Question: I am creating a plugin for VMWare vSphere Web Client using Flex 4.6.
I am trying to create a disk usage status indicator which looks something like this:

I tried using ProgressBar Control (As the usage status will be shaded only after the page is loaded) and then got struck there itself.
'''
<mx:ProgressBar id="storageStatusBar" width="300" height="18"
label="USED %1 Gb" indeterminate="false" labelPlacement="bottom"
mode="polled" initialize="storageStatusBar_initializeHandler()"/>
'''
Initializer Function:
'''
private function storageStatusBar_initializeHandler():void
{
storageStatusBar.setProgress(100,200);
}
'''
I realized that this a bad idea because I didn't and I don't know what should I set for source attribute of progressbar.
I am new to flex, so it'll be great if someone can guide me on which component control is best suitable for creating this UI.
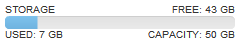
Answer: Set the ProgressBar mode to "manual", and you can control the values through Actionscript, no source needed.